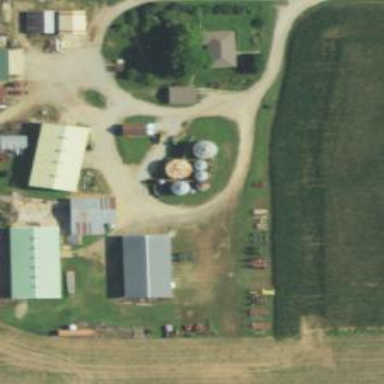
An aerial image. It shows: Silo.